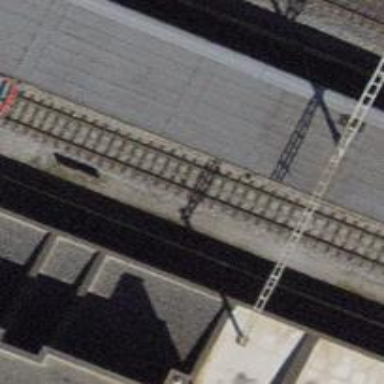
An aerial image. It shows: Railway stop with public transport stop position.